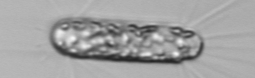
Label: Corethron_hystrix